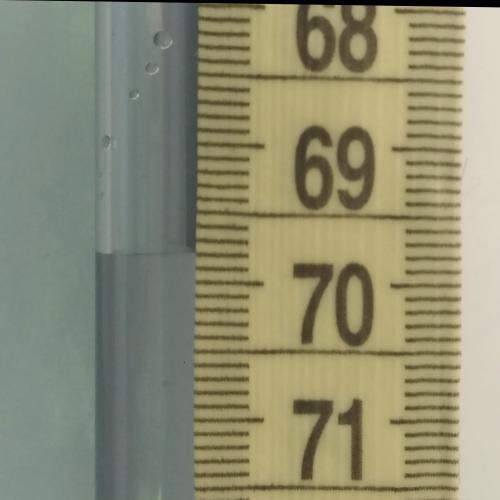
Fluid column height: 69.8 cm